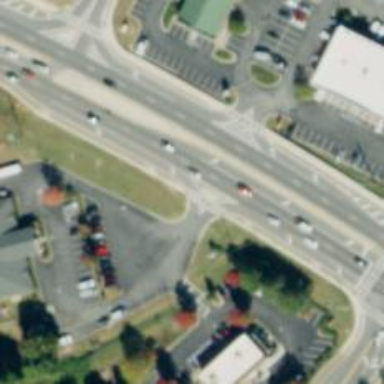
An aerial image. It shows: Marked road crossing.